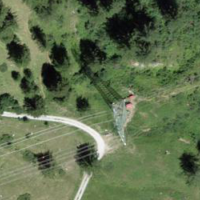
EUNIS habitat code: 26
Species observed at this site:
Angelica sylvestris